Question: I am making a game, where world is generated with cos function and it looks like this:

At any any x point I can find the height of the surface with functions Game.getHeight(x);
Now I want to make a ball that player can fire, which would bounce properly from surface. The way I did works for about ~5% of the bounces (ie others shoot to ground, bounce off at unrealistic angle etc). How could I improve it? Code I am using:
The ball (bullet) class:
'''
package game;
import org.newdawn.slick.GameContainer;
import org.newdawn.slick.Graphics;
import org.newdawn.slick.state.StateBasedGame;
public class Bullet {
private final static float speed = 400;
private final static float acc = 250;
public final static float radius = 8;
private int changed;
private float x, y, speedx, speedy;
public Bullet (float x, float y, float tx, float ty) {
this.x = x;
this.y = y;
changed = 0;
float angle;
angle = (float) ((float) Math.atan2(y - ty, tx - x) + .5 * Math.PI);
speedx = (float) (Math.sin(angle) * speed);
speedy = (float) (Math.cos(angle) * speed);
}
public void update(GameContainer gc, StateBasedGame game, int delta) {
x += speedx * (float) delta / 1000;
y += speedy * (float) delta / 1000;
speedy += acc * (float) delta / 1000;
}
public void render (Graphics g) {
g.drawOval(x-radius, y-radius, 2*radius, 2*radius);
g.drawLine(x, y, (float) (32*Math.sin(getDirection()) + x), (float) (32*Math.cos(getDirection()) + y));
}
public void setTrajectory (float angle) {
float spd = speedx + speedy;
speedx = (float) (Math.sin(angle) * spd);
speedy = (float) (Math.cos(angle) * spd);
changed += 1;
}
public float getDirection () {
return (float) ((float) Math.atan2(-speedy, speedx) + .5 * Math.PI);
}
public boolean destroy() {
return (changed >= 2); //destroy it after it has bounced off once
}
public float getX() {
return x;
}
public float getY() {
return y;
}
}
'''
The snippet of game update method, where collision is checked:
'''
if (bullet != null) {
bullet.update(gc, game, delta);
for (float x = bullet.getX() - bullet.radius; x <= bullet.getX()
+ bullet.radius; x++) {
if (Point2D.distance(x, getHeight(x), bullet.getX(),
bullet.getY()) <= bullet.radius) {
float angle;
angle = (float) (Math.atan2(getHeight(x - 1)
- getHeight(x + 1), -2));
angle += (angle - bullet.getDirection());
bullet.setTrajectory(angle);
if (bullet.destroy()) {
bullet = null;
}
break;
}
}
'''
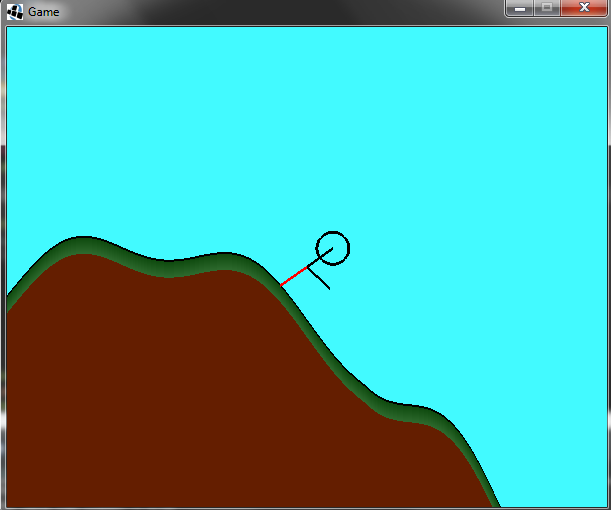
Answer: Given that your first issue could be collision detection between the bullet and the ground, so when I did something similar, <URL> helped out a lot.
As far as the reaction force goes, it depends on how realistic you want it to look. If you want to be reasonably accurate, I recommend that you look up <URL>
If you want to be less accurate, calculate the angle that you hit the surface at, suing the tangent to the surface as 0degrees, and invert the vector about the normal to the plane